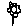
Label: flower